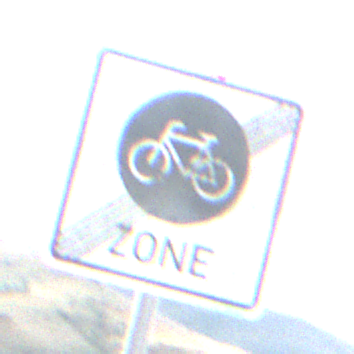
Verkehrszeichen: EndeFahrradzone
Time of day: Midday
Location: Outdoor (Nature)
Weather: PartlyCloudy
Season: NotSpecified
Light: Natural